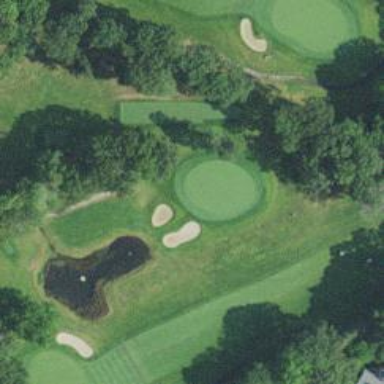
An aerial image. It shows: View of golf hole.